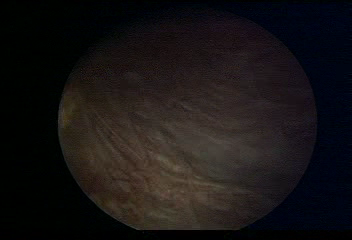
Modality: WLC
Class: Normal mucosa
Bladder cancer association: No